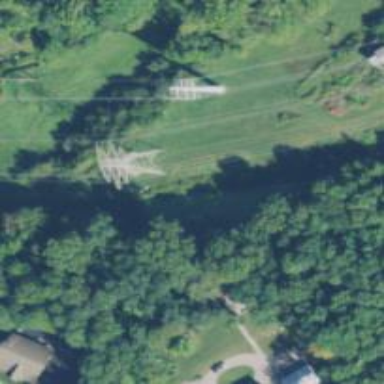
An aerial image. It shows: Lattice structure tower used for power distribution.